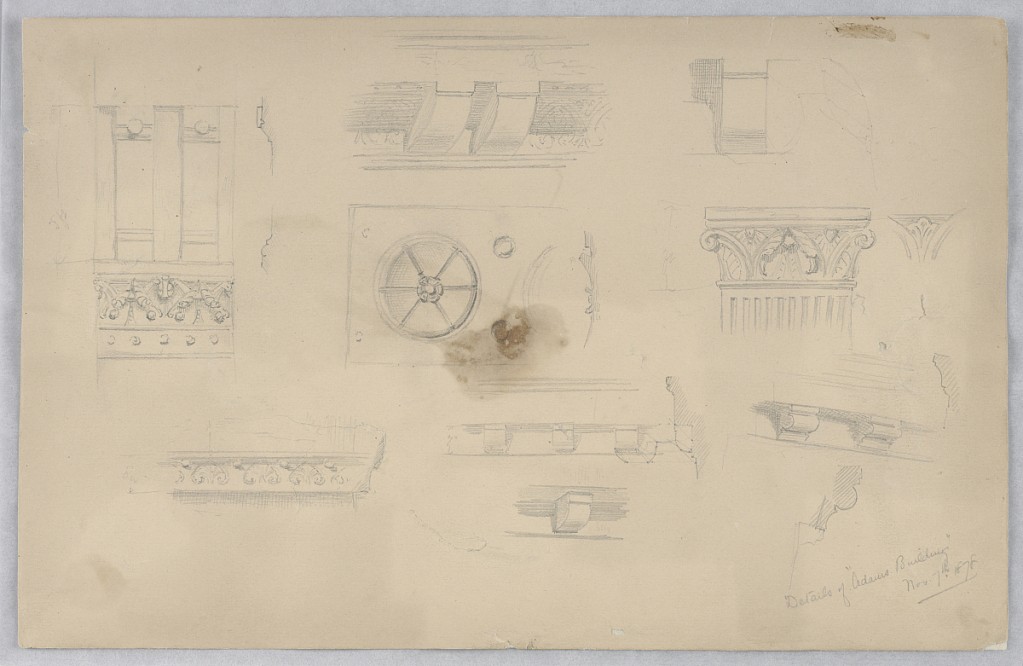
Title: Details of Adams Building
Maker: Arnold William Brunner, American, 1857–1925
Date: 1878
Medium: Graphite on beige paper
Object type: Drawing
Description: Ten sketches of moulding, dentals, capitals.